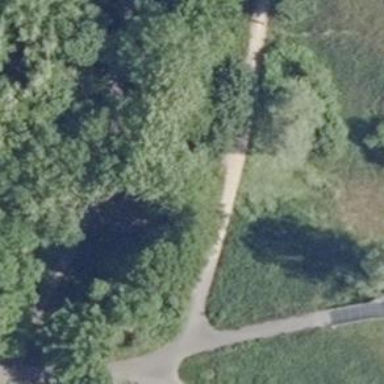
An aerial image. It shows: Compacted footway.